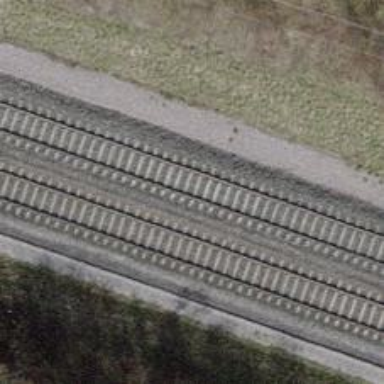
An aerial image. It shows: Single railway track with electrification through contact line.